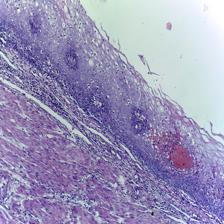
Diagnosis: Normal